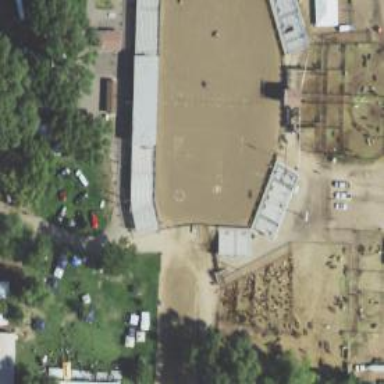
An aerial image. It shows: Dirt equestrian pitch for leisure land.